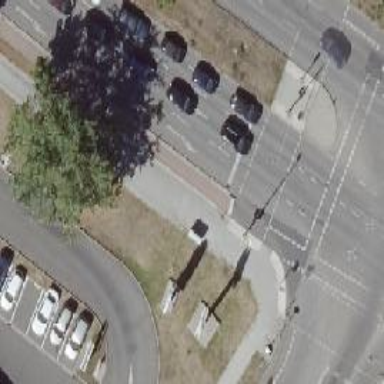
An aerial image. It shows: Road with traffic signals.